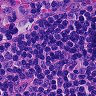
Metastatic tissue present: no